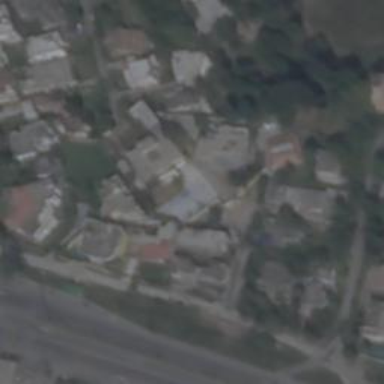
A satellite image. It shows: School building.